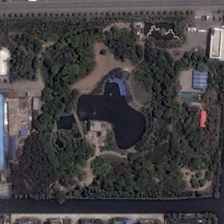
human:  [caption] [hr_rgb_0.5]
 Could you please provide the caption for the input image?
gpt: many green trees and a pond are in a park near a road and several buildings .

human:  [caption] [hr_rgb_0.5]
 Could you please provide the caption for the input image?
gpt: many green trees and a pond are in a park near a road and several buildings .

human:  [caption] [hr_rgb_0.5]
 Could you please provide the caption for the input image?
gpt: many green trees and a pond are in a park near a road and several buildings .

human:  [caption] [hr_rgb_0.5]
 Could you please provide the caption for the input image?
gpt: many green trees and a pond are in a park near a road and several buildings .

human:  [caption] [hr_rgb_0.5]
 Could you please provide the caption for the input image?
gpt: many green trees and a pond are in a park near a road and several buildings .